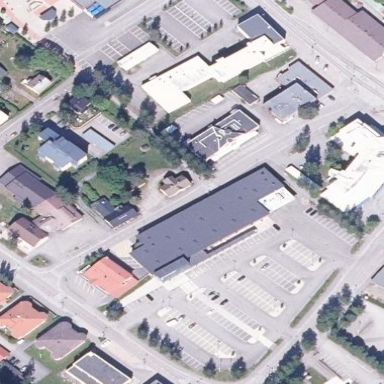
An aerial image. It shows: Supermarket building.